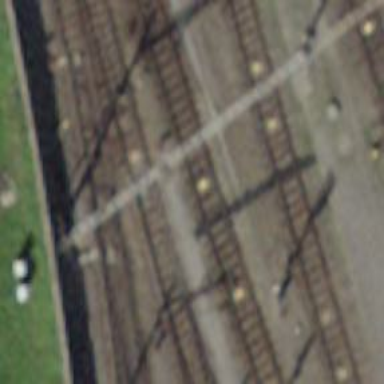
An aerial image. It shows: Railway switch.